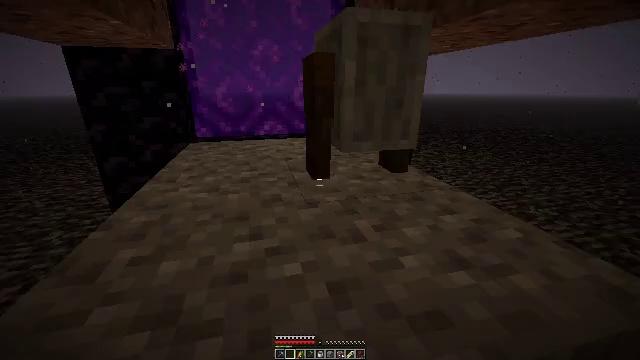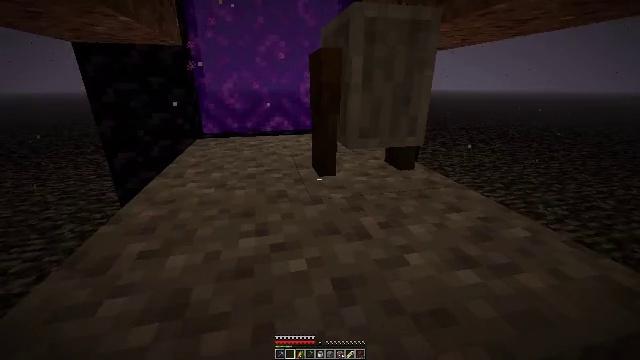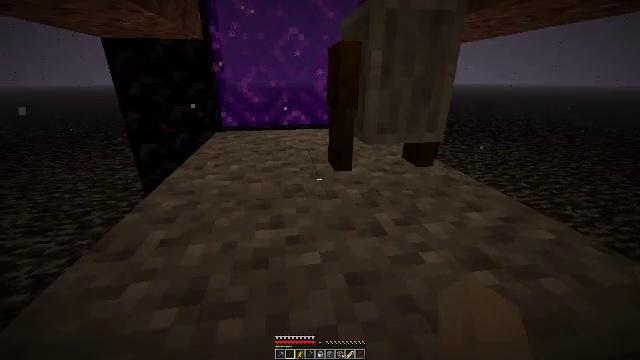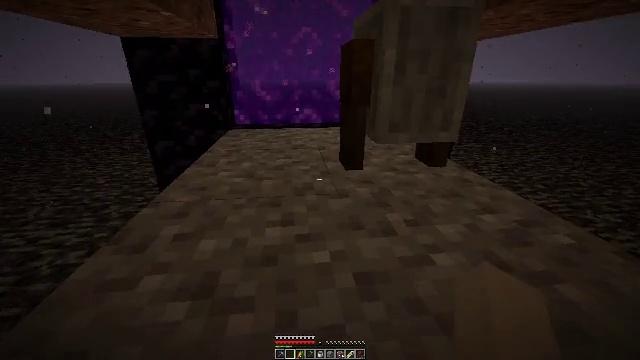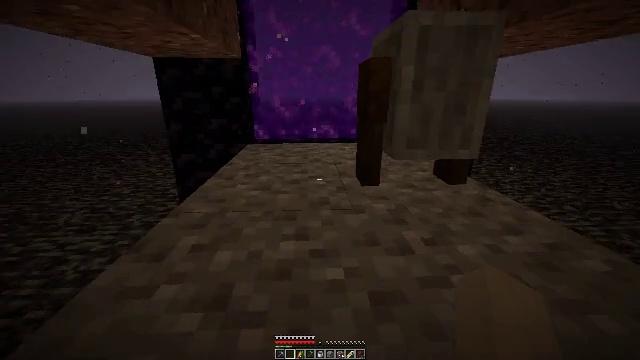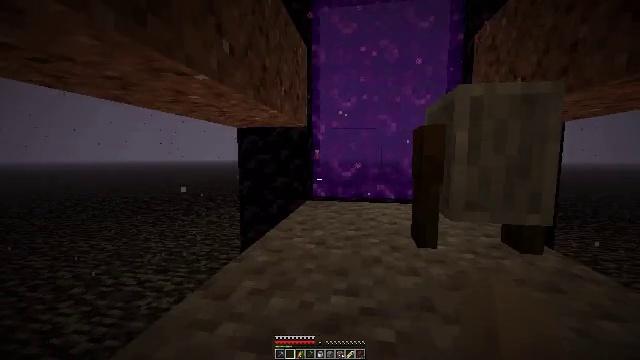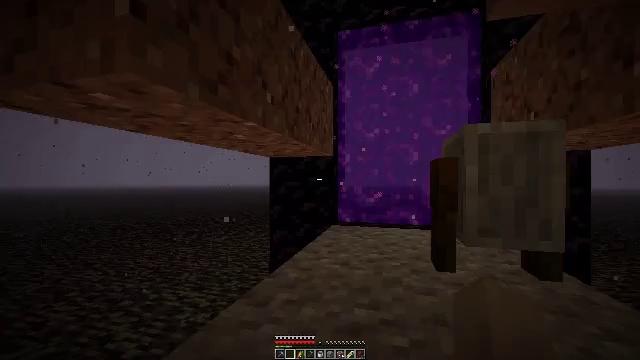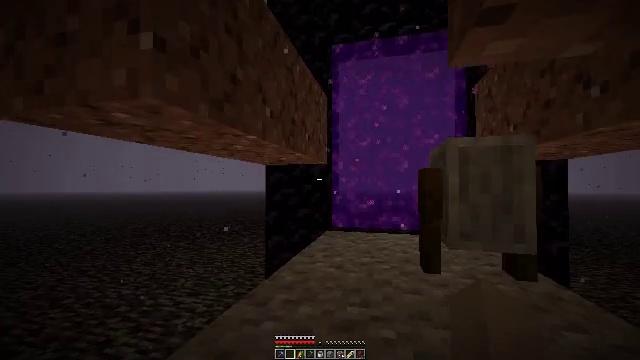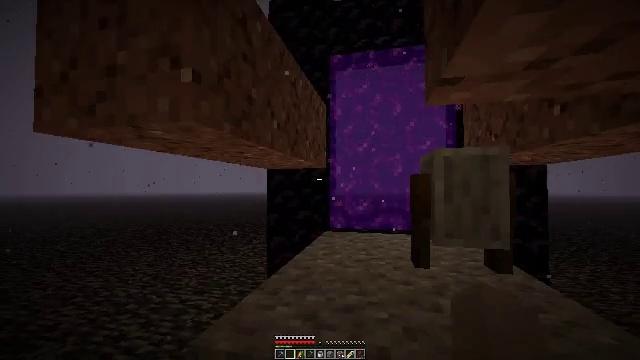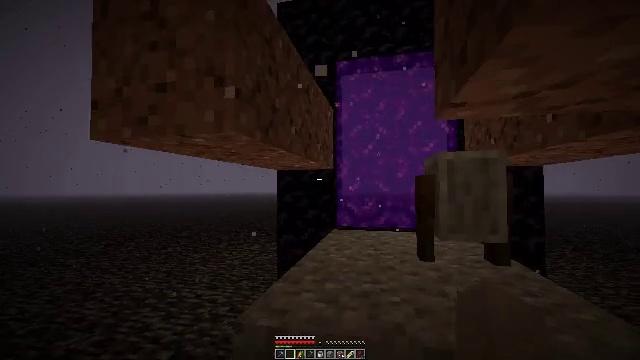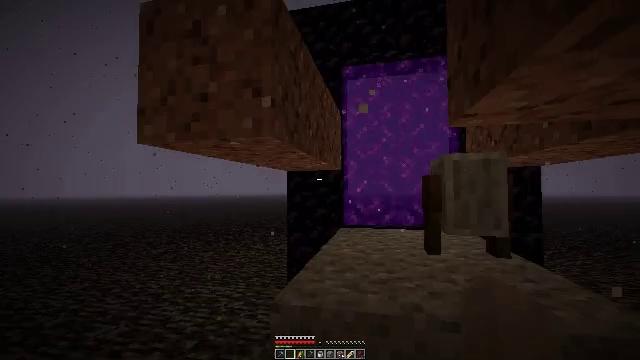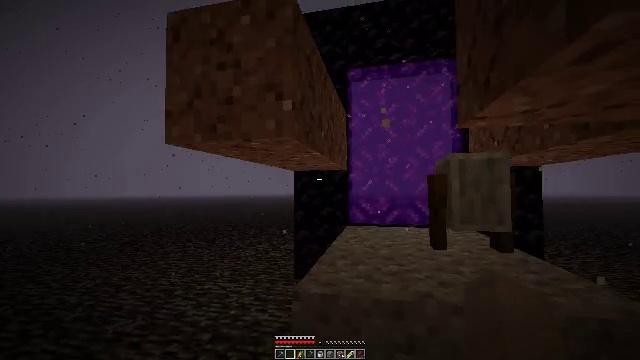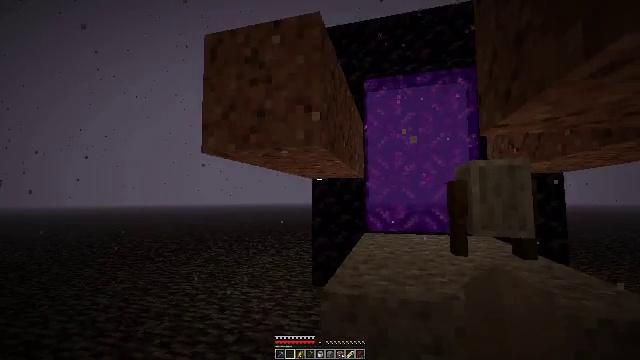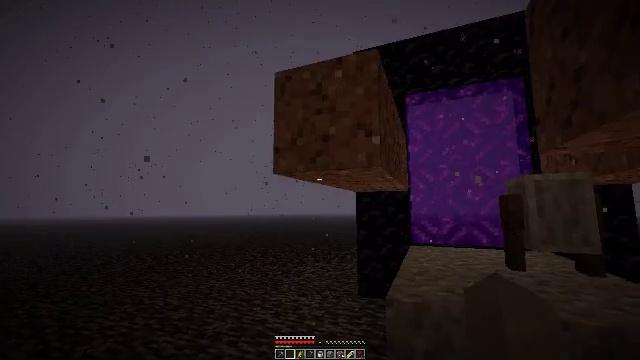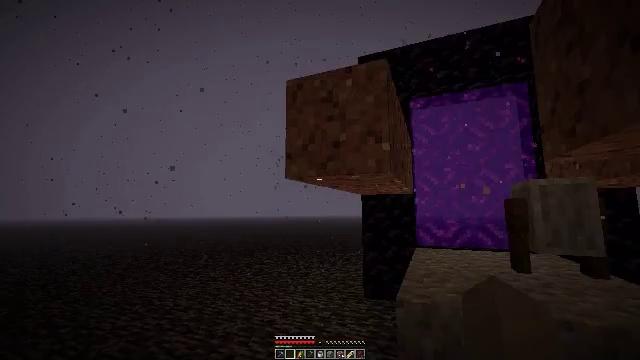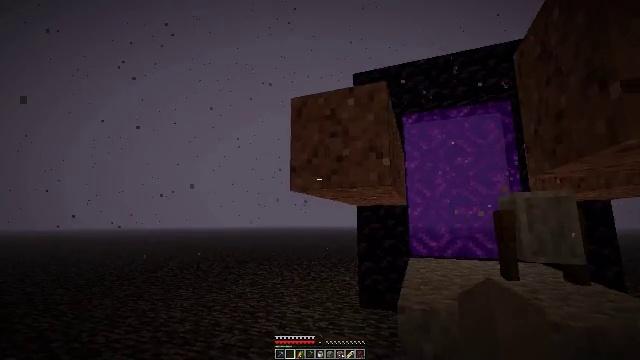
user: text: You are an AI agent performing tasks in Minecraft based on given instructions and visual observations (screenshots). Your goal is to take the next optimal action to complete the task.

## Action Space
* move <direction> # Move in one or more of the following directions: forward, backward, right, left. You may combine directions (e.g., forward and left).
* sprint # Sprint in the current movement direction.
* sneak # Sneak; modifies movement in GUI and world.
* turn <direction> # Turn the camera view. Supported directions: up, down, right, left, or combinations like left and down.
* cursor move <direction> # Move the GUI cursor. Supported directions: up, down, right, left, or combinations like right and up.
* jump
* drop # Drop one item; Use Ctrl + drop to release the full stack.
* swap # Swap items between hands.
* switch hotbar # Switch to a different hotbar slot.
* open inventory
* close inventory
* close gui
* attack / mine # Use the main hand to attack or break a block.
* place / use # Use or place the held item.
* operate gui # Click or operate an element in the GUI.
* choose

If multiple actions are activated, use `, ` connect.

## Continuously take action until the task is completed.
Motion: motion action
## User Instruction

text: Gather the grindstone to use later.
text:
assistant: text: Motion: turn left
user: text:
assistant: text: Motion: turn left and down
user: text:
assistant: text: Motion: turn left
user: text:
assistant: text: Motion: move back, turn left and up
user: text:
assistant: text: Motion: move back, turn left and up
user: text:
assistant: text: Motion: move back, turn left and up
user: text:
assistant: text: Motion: move back, turn right and up
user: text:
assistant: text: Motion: move back and move left
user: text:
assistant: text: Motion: move back and move left
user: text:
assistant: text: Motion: move back and move left
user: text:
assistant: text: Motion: move back and move left
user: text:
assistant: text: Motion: move back and move left, turn left and up
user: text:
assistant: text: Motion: move back and move left, turn left and up
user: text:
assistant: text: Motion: move back and move left
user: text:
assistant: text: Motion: turn right and up
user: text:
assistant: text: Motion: no_op
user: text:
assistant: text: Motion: no_op
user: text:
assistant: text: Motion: no_op
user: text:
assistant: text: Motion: no_op
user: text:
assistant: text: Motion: turn left and down
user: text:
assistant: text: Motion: turn left and down
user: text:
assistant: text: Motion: turn left and down
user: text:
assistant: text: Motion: turn left and down
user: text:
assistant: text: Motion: turn left and down
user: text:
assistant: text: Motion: turn right and up
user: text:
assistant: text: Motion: turn right
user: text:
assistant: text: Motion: no_op
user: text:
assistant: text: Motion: no_op
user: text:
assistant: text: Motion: no_op
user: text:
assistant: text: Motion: no_op